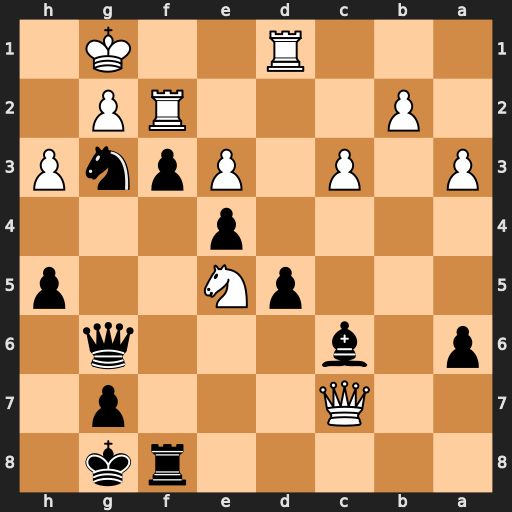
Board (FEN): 5rk1/2Q3p1/p1b3q1/3pN2p/4p3/P1P1PpnP/1P3RP1/3R2K1
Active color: b
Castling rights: -
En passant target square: -
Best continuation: Ne2+ Rxe2 fxe2 Nxg6 exd1=Q+